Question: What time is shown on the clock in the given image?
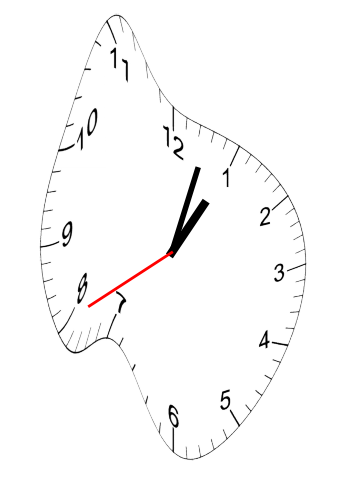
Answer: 01:02:40